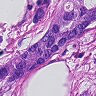
Metastatic tissue present: yes